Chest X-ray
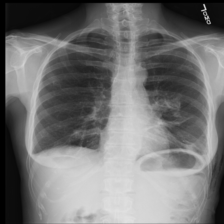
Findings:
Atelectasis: negative
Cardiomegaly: negative
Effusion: negative
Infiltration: negative
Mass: negative
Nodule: negative
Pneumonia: negative
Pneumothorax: negative
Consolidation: negative
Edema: negative
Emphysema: negative
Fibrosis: negative
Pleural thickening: negative
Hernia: negative